Interaction volume radius: 5 \u00c5
Interaction volume height: 35 \u00c5
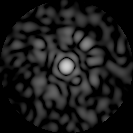
Disorder parameter: 0.7857